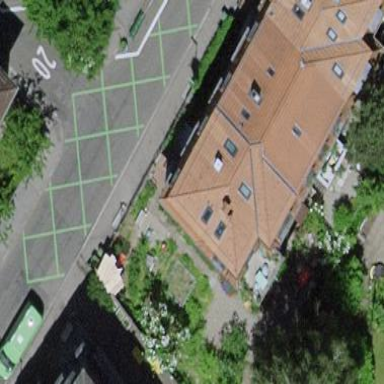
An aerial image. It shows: Building with roof made of roof tiles.